Question: My app generates ply files after scanning objects. After ios 14 update the color of my 3d models does not load correctly. Also I am unable to view ply files in xcode (works fine in preview).
Anyone know the workaround to this problem?
I tired reading ply file content and display vertices and faces in scene geometry but it takes too long to load a file.
Apparently creating mdlAsset() throws some Metal warning and the mesh color does not show up properly.
Here are the sample images from ios 13 and 14 preview in sceneKit.

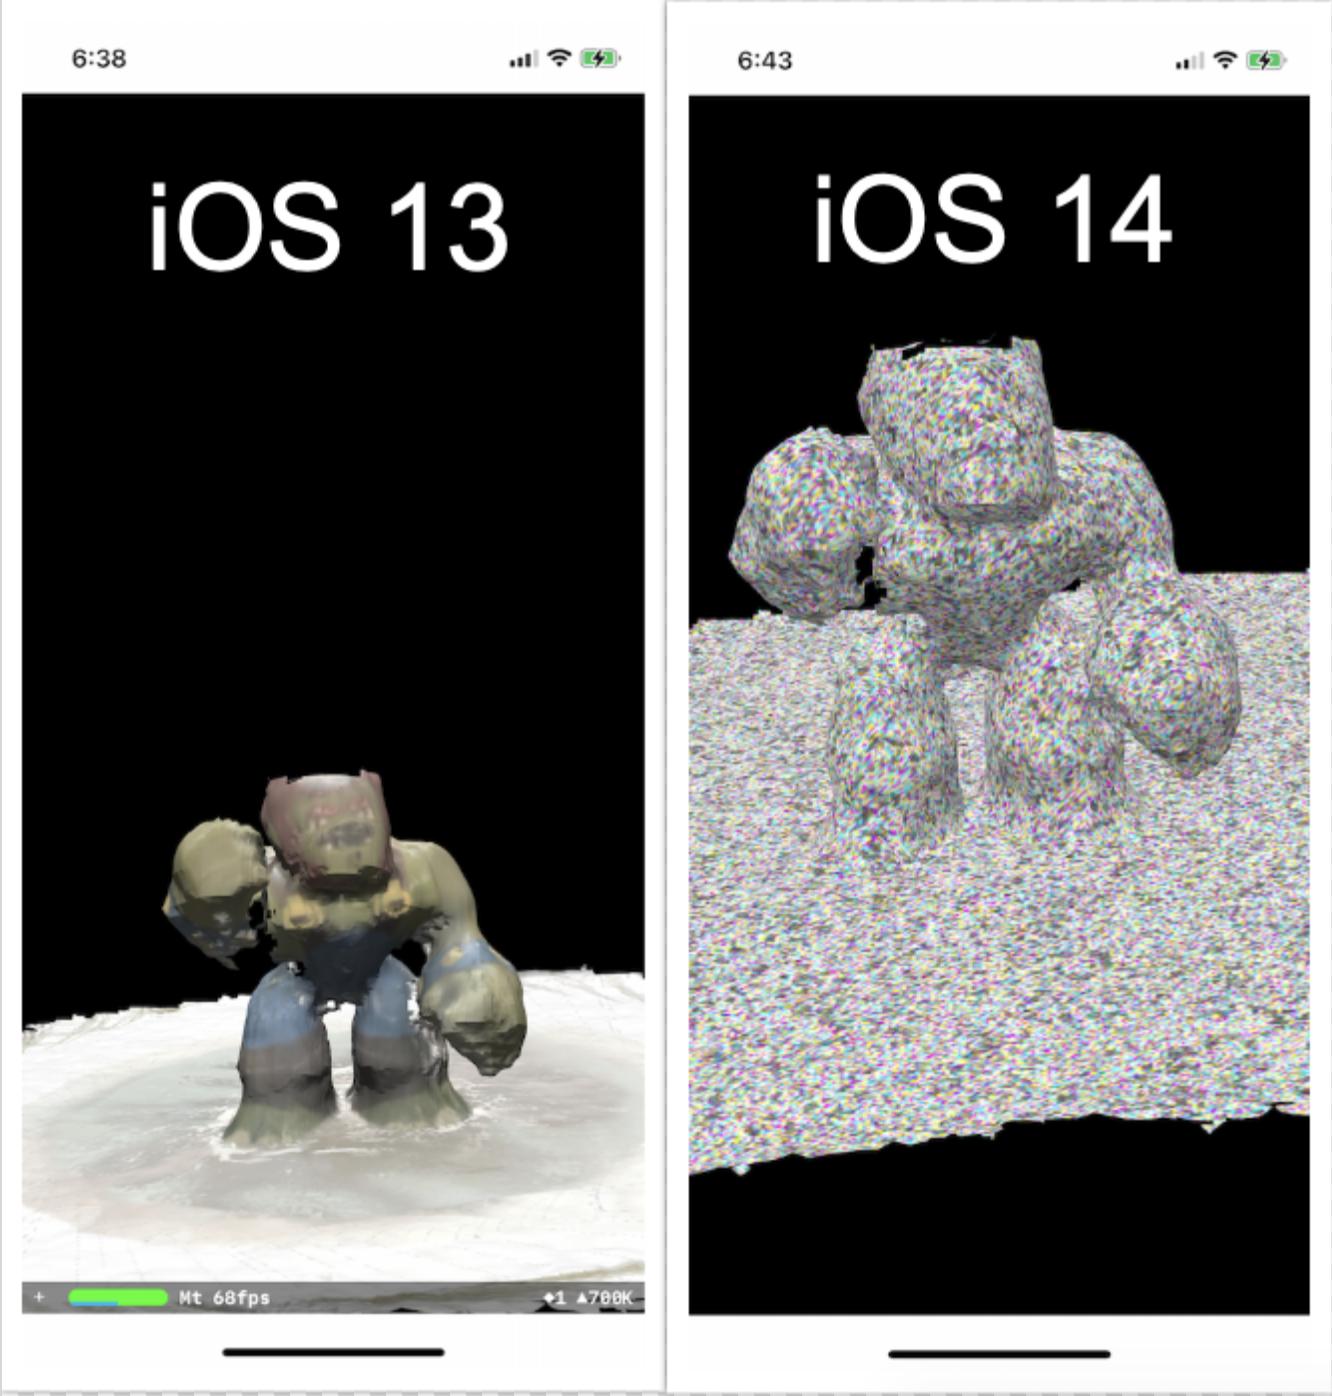
Answer: same problem,i found it is a SceneKit's bug, i had a solution that read .ply file with C, and creat a SCNGeometry instance with data, main code:
1. first we need read vertexCount and faceCount in .ply file (my file is ASCII format,so, )
'''
bool readFaceAndVertexCount(char* filePath, int *vertexCount, int *faceCount);
'''
example:
'''
bool readFaceAndVertexCount(char* filePath, int *vertexCount, int *faceCount) {
char data[100];
FILE *fp;
if((fp = fopen(filePath,"r")) == NULL)
{
printf("error!");
return false;
}
while (!feof(fp))
{
fgets(data,1024,fp);
unsigned long i = strlen(data);
data[i - 1] = '';
if (strstr(data, "element vertex") != NULL) {
char *res = strtok(data," ");
while (res != NULL) {
res = strtok(NULL, " ");
if (res != NULL) {
*vertexCount = atoi(res);
}
}
}
if (strstr(data, "element face") != NULL) {
char *res = strtok(data," ");
while (res != NULL) {
res = strtok(NULL, " ");
if (res != NULL) {
*faceCount = atoi(res);
}
}
}
if (*faceCount > 0 && *vertexCount > 0) {
break;
}
}
fclose(fp);
return true;
}
'''
2, read data to array:
in .c
'''
// you need to implement with your files
bool readPlyFile(char* filePath, const int vertexCount, int faceCount, float *vertex, float *color, int *elment)
'''
in .swift:
'''
var vertex: [Float] = Array.init(repeating: 0, count: Int(vertexCount) * 3)
var color: [Float] = Array.init(repeating: 0, count: Int(vertexCount) * 3)
var face: [Int32] = Array.init(repeating: 0, count: Int(faceCount) * 3)
readPlyFile(UnsafeMutablePointer<Int8>(mutating: url.path),vertexCount,faceCount,&vertex,&color,&face)
'''
3 creat a custom SCNGeometry:
'''
let positionData = NSData.init(bytes: vertex, length: MemoryLayout<Float>.size * vertex.count)
let vertexSource = SCNGeometrySource.init(data: positionData as Data, semantic: .vertex, vectorCount: Int(vertexCount), usesFloatComponents: true, componentsPerVector: 3, bytesPerComponent: MemoryLayout<Float>.size, dataOffset: 0, dataStride: MemoryLayout<Float>.size * 3)
let colorData = NSData.init(bytes: color, length: MemoryLayout<Float>.size * color.count)
let colorSource = SCNGeometrySource.init(data: colorData as Data, semantic: .color, vectorCount: Int(vertexCount), usesFloatComponents: true, componentsPerVector: 3, bytesPerComponent: MemoryLayout<Float>.size, dataOffset: 0, dataStride: MemoryLayout<Float>.size * 3)
let indexData = NSData(bytes: face, length: MemoryLayout<Int32>.size * face.count)
let element = SCNGeometryElement(data: indexData as Data, primitiveType: SCNGeometryPrimitiveType.triangles, primitiveCount: Int(faceCount), bytesPerIndex: MemoryLayout<Int32>.size)
let gemetry = SCNGeometry.init(sources: [vertexSource,colorSource], elements: [element])
let node = SCNNode.init(geometry: gemetry)
let scene = SCNScene.init()
node.geometry?.firstMaterial?.cullMode = .back
node.geometry?.firstMaterial?.isDoubleSided = true
scene.rootNode.addChildNode(node)
scnView.scene = scene
'''
it work! and faster!